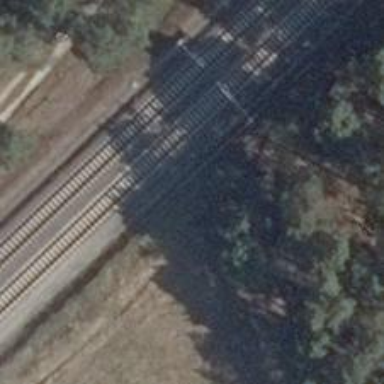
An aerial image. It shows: Railway signal.